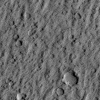
Atmospheric dust classification: not_dusty